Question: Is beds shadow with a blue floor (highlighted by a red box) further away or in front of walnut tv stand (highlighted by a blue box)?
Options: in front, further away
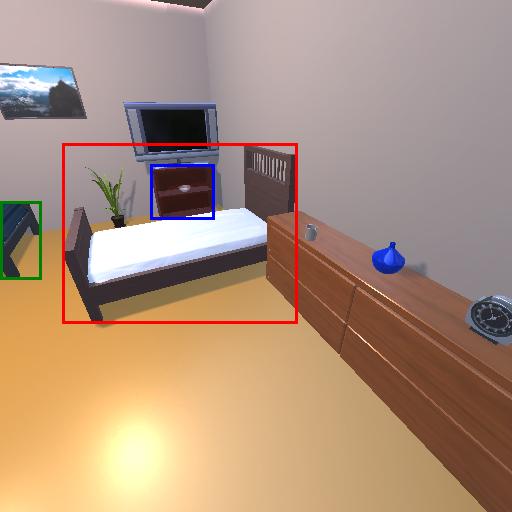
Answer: in front